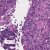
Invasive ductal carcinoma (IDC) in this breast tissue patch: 1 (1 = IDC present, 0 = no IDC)